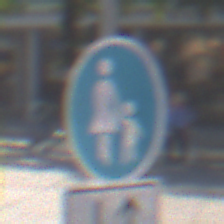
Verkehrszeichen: Gehweg
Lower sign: RichtungsangabeDurchPfeile8
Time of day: MorningAfternoon
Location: Outdoor (Urban)
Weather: Clear
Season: NotSpecified
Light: Natural